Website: macys
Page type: customer-info-address
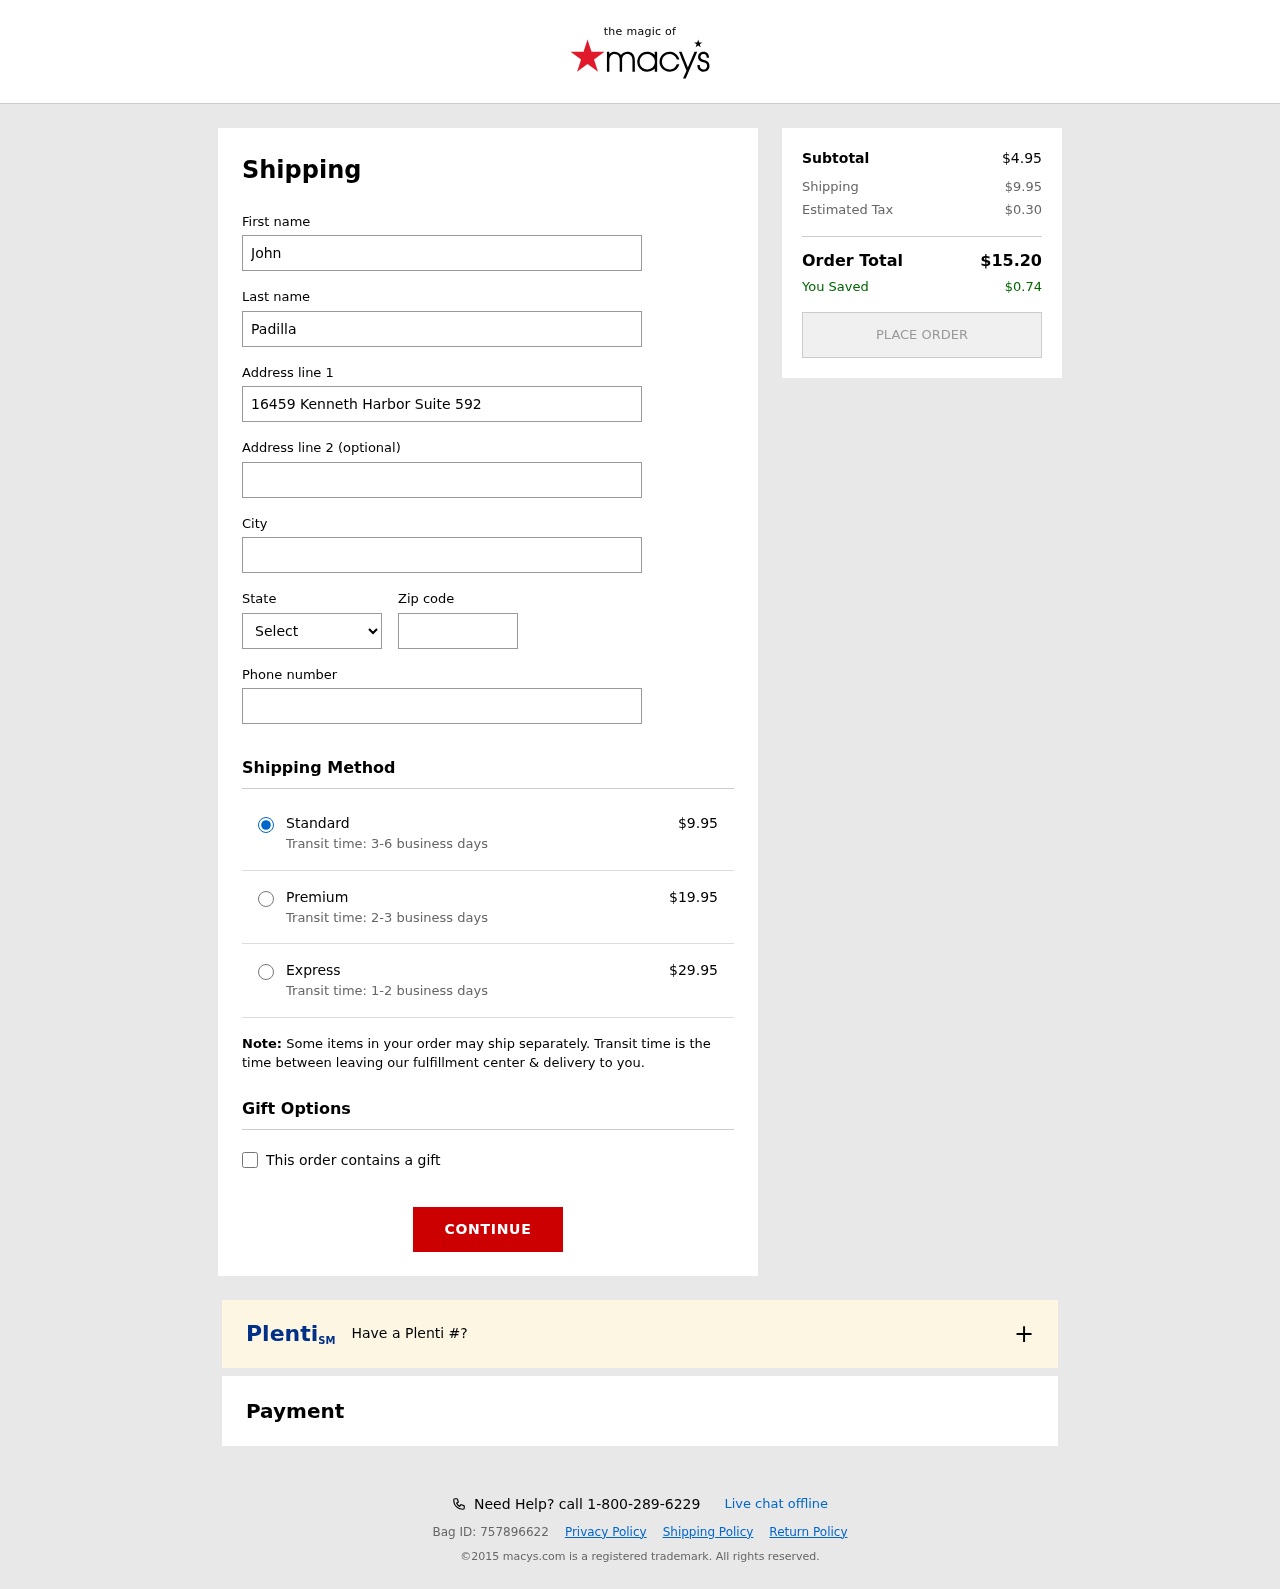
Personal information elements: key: PII_CITY
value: Gonzalezfort
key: PII_FIRSTNAME
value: John
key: PII_LASTNAME
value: Padilla
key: PII_PHONE
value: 8217890649
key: PII_POSTCODE
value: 10479
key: PII_STATE_ABBR
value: TN
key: PII_STREET
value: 16459 Kenneth Harbor Suite 592
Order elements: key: ORDER_SHIPPING_COST
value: $9.95
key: ORDER_SHIPPING_COST_PREMIUM
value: $19.95
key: ORDER_SHIPPING_COST_EXPRESS
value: $29.95
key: ORDER_SUBTOTAL
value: $4.95
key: ORDER_TAX
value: $0.30
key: ORDER_TOTAL
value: $15.20
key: ORDER_SAVINGS
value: $0.74